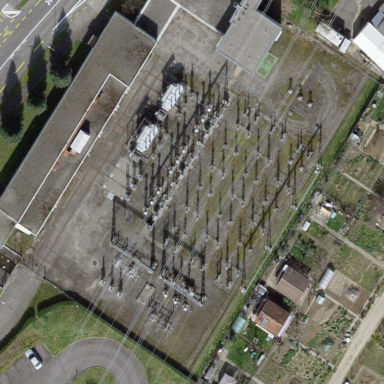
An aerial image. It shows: Distribution level power substation enclosed by fence.